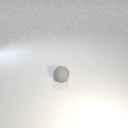
small gray rubber sphere